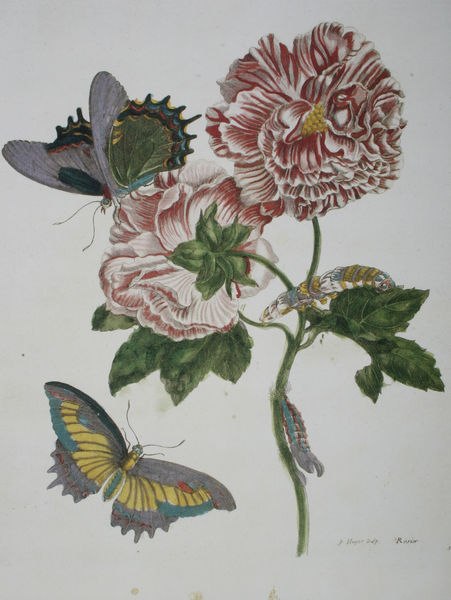
Titel: Rose mit Schmetterlingen und Raupe
Künstler: Maria Sibylla Merian
Standort: Berlin
Institution: Staatsbibliothek Preußischer Kulturbesitz
Schlagwörter: blau, blätter, dunkel, flügel, körper, schatten, weiß, aquarell, gelb, grün, sitzen, blume, blumen, bunt, grau, hell, licht, skizze, zeichnung, blüte, blüten, rose, rot, tier, tiere, muster, augen, helld, signatur, natur, stamm, auge, kelch, sitzend, blatt, pflanze, rosa, stilleben, beine, bein, schrift, papier, stab, studie, farbe, grafik, graphik, füsse, gestreift, streifen, stil, pfingstrose, stiel, arrangement, fühler, buch, gemalt, symmetrisch, stengel, seite, illustration, buchstabe, buchstaben, lauf, beschriftung, stempel, flora, insekten, schmetterling, stängel, puppe, puppen, flecken, musterung, zacken, leben, knospe, fressen, metamorphose, verwandlung, fauna, männchen, weibchen, insekt, schmetterlinge, raupen, zeit, forschung, raupe, entwicklung, blütenkelch, botanik, falter, larve, motte, motten, beschriftungen, gürn, wissenschaft, orchidee, beobachtung, biologie, naturgetreu, zoologie, dahlie, kokon, verpuppung, merian, stadien, päonie, chrysantheme, lehrbuch, blühte, seit, naturkunde, cocon, kreichen, nektar, saugen, sitzend#, 1700, steingel, #rauüe, schmeterling, pflanzenbuch, rosa mundi, verpuppen, blumenmalerei, entwicklungstadien, panachiert